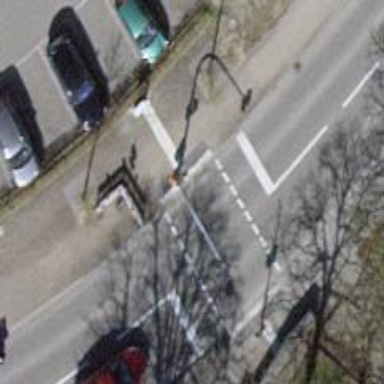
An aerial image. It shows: Road with traffic signals controlling the flow of traffic.